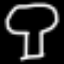
Label: mushroom